Question: I am working on one project in which i need custom dialogue below action bar like shown in image below how can i implement custom dialogue like this to show error messages to user? please help me. Thanks in advance

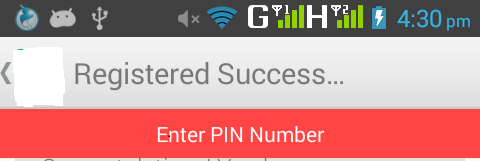
Answer: you can use the <URL> library. The usage is straightforward
An example of usage would be
'''
Crouton.makeText(this, "Error message", Style.ALERT).show();
'''